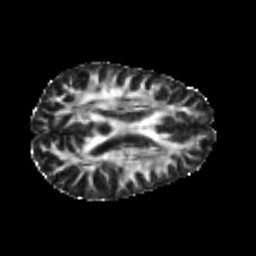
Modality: FA
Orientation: axial
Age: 26
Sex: female
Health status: healthy
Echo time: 0.074 s